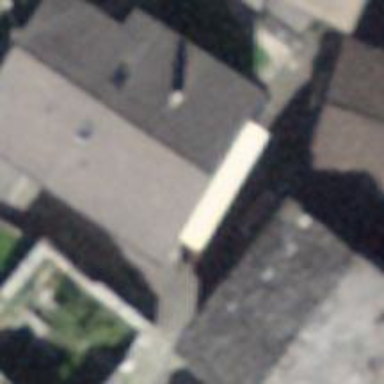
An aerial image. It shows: Convenience shop.